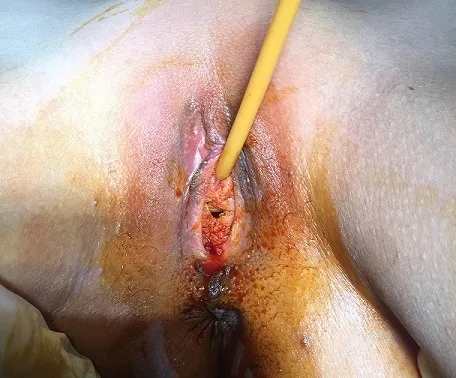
Clinical aspect of the vagina.
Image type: medical_photograph (other_medical_photograph)